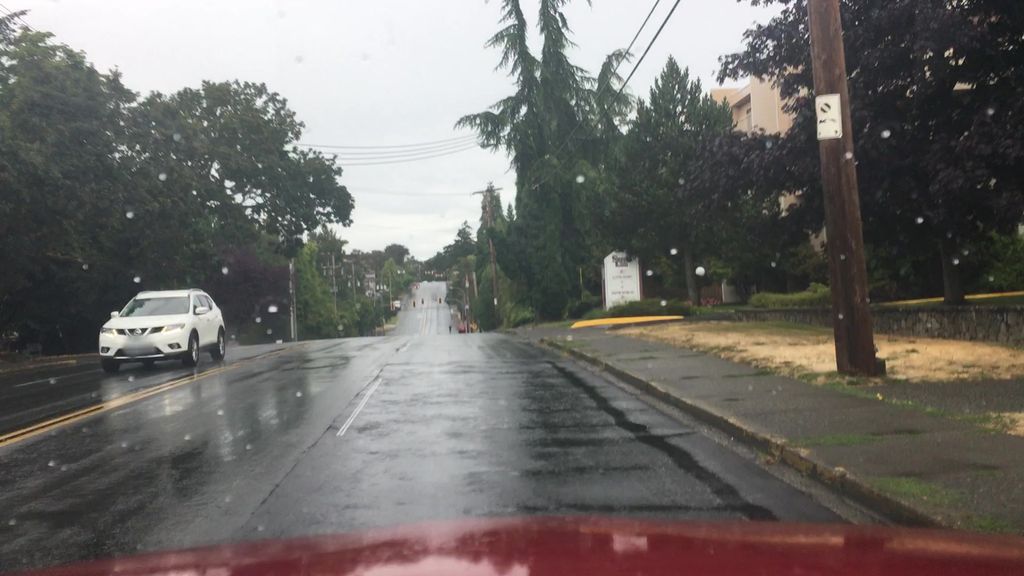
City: victoria